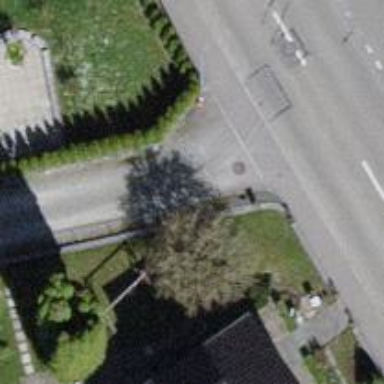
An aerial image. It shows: Residential road with unpaved surface.